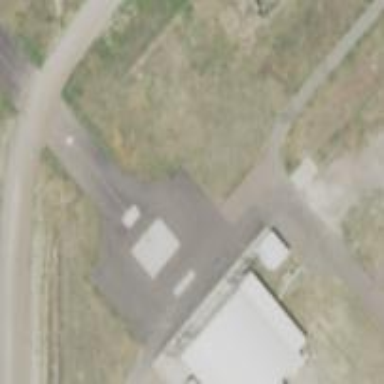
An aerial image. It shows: Apron at the airport.